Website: apple
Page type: billing-address
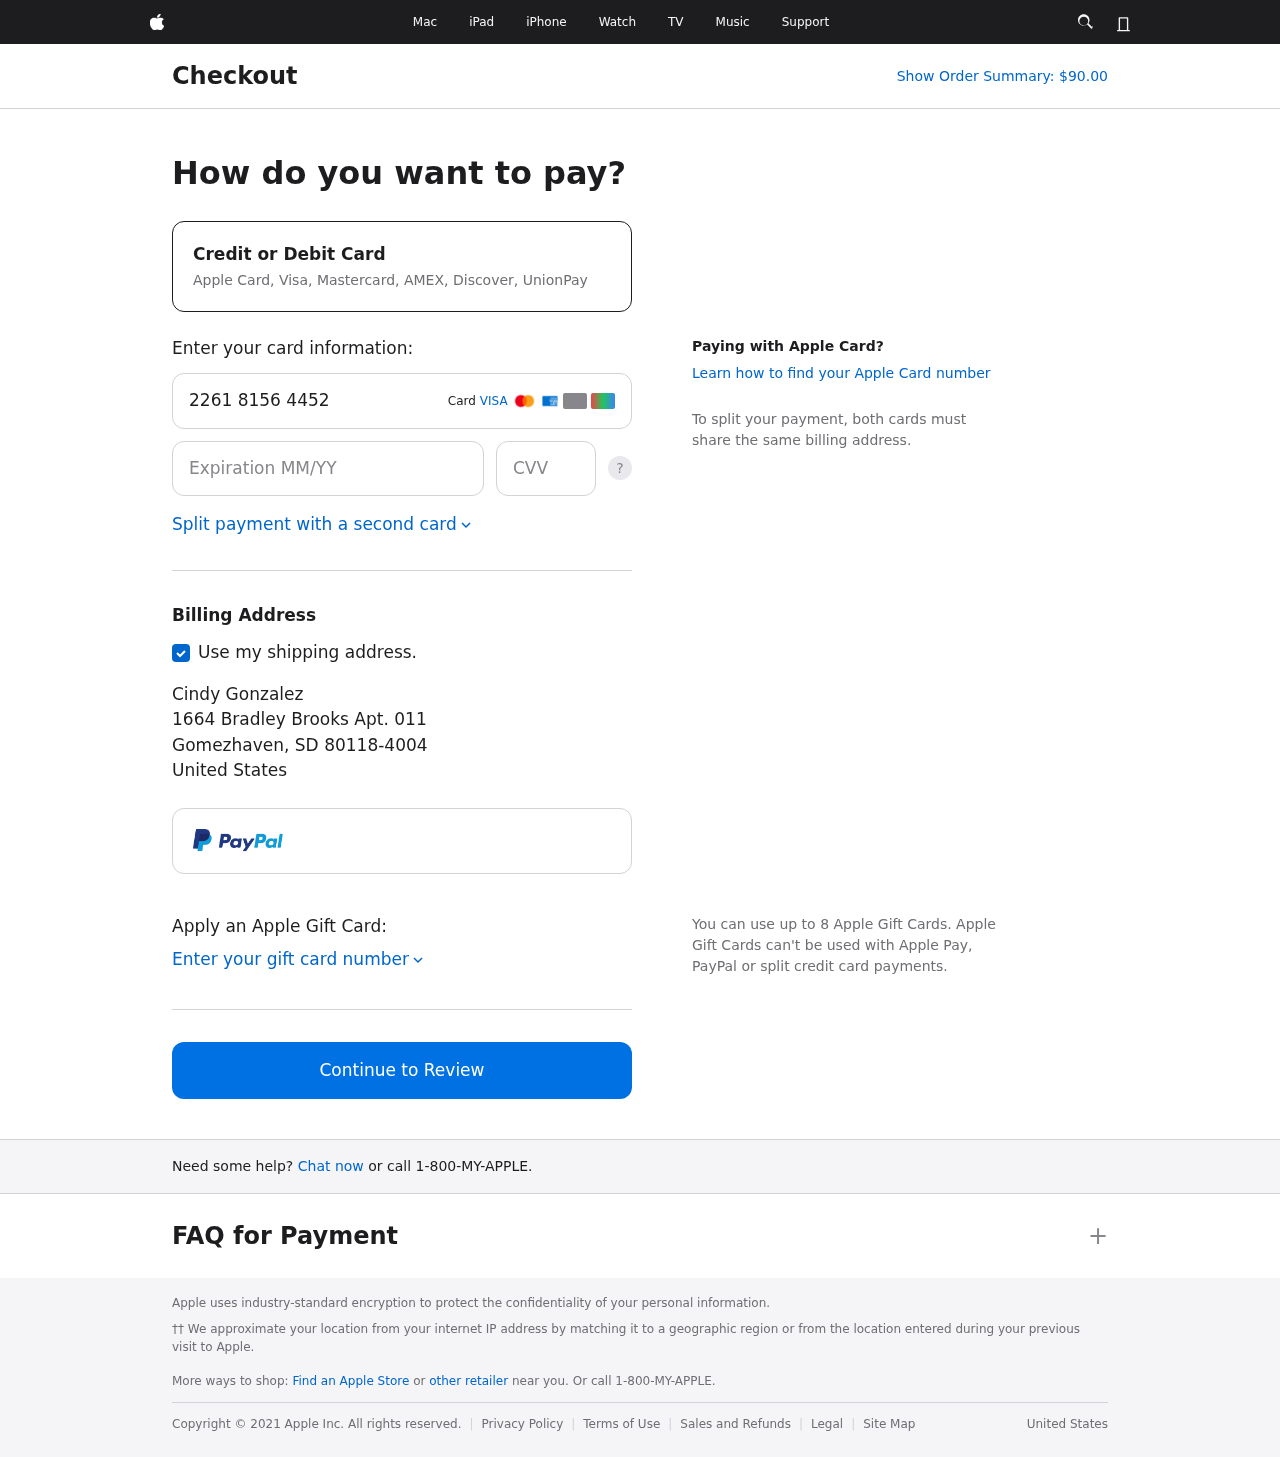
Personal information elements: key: PII_CARD_CVV
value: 805
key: PII_CARD_EXPIRY
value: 09/30
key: PII_CARD_NUMBER
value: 2261 8156 4452 0893
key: PII_CITY
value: Gomezhaven
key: PII_COUNTRY
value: United States
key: PII_FULLNAME
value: Cindy Gonzalez
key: PII_POSTCODE_FULL
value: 80118-4004
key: PII_STATE_ABBR
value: SD
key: PII_STREET
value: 1664 Bradley Brooks Apt. 011
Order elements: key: ORDER_TOTAL
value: Show Order Summary: $90.00